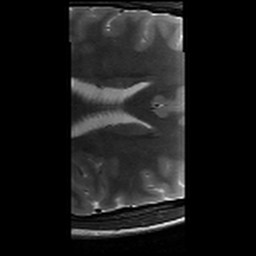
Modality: T2w
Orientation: axial
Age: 19
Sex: female
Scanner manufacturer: siemens
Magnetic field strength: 3 T
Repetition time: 8.02 s
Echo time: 0.08 s